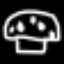
Label: mushroom